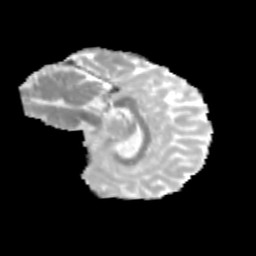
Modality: MD
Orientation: sagittal
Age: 14
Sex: female
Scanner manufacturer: siemens
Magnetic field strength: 3 T
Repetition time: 3.8 s
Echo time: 0.07 s